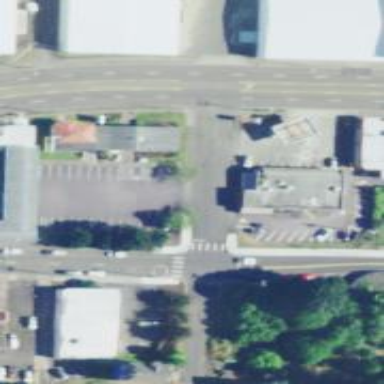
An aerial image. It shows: Footway with asphalt surface featuring zebra crossing.